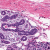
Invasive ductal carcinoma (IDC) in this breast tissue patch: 0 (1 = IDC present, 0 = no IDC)